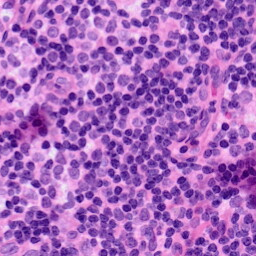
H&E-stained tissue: LymphNode